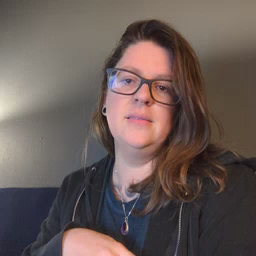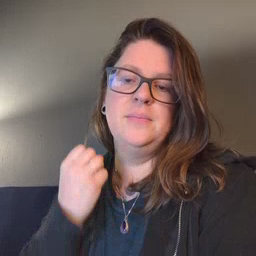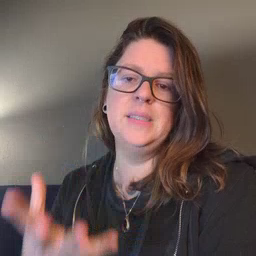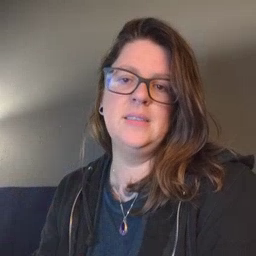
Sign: many